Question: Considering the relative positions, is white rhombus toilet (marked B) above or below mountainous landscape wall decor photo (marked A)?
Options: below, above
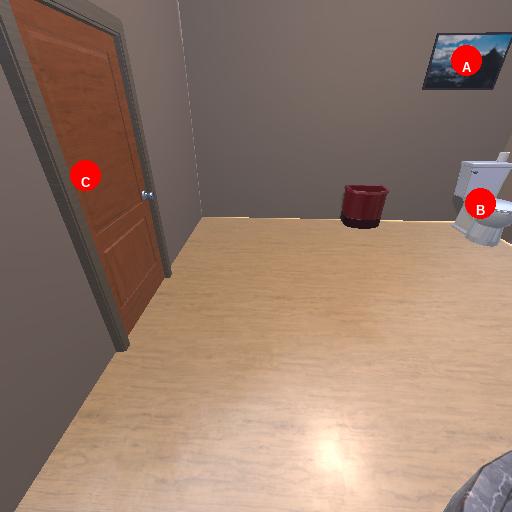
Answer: below